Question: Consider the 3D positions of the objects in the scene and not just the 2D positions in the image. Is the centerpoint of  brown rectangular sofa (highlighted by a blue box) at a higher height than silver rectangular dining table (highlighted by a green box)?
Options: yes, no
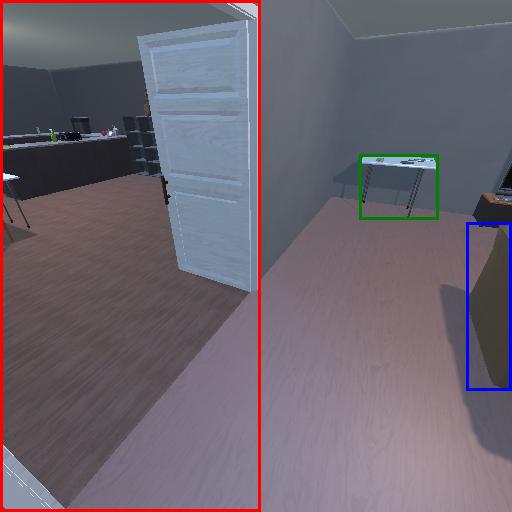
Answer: yes